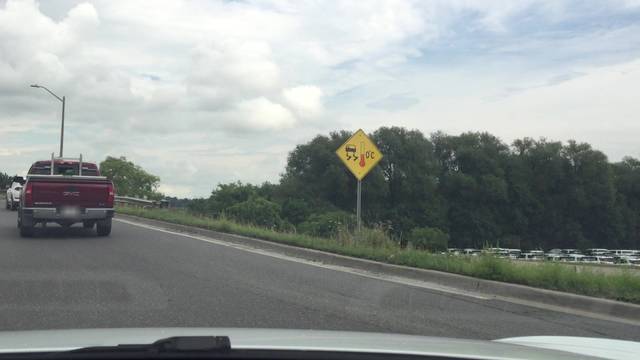
Region: Canada
Coordinates: 43.886, -78.831